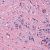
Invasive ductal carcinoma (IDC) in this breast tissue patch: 1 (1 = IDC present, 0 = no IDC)